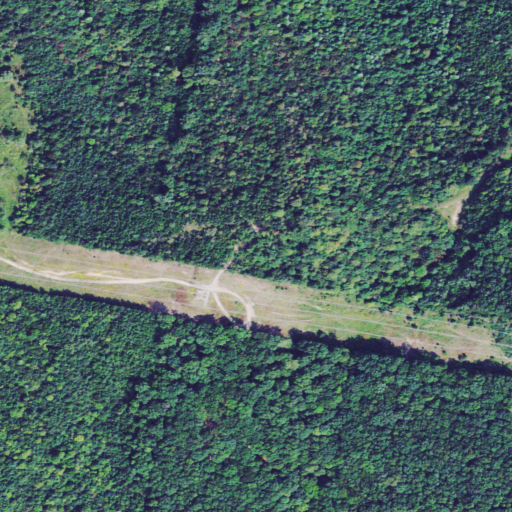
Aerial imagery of mountain in Ohio named Bald Knob containing deciduous forest and pasture